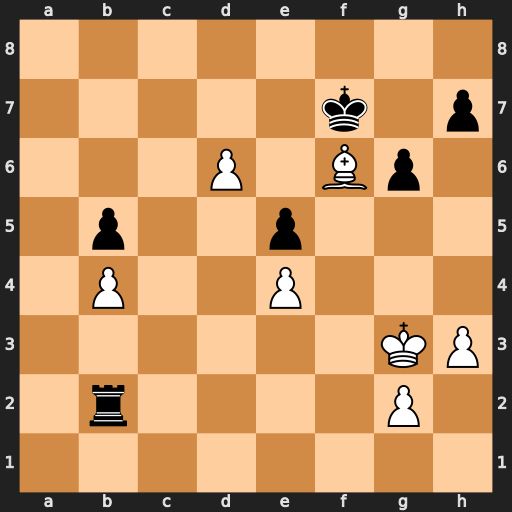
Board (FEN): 8/5k1p/3P1Bp1/1p2p3/1P2P3/6KP/1r4P1/8
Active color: w
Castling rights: -
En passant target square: -
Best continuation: d7 Kxf6 d8=Q+